Question: I'm writing some phantomjs code to scrape the site <URL>. First thing I have to do is to change the currency of the page. I've tried to do it with javascript or Jquery with no success.
I'm using the Developer console on the browser to test. According to the code I just have to click a li element, actually, on the console shows that the element has click event attached.

I've tried the following and nothing have worked. After clicking events nothing happens:
Jquery click event:
'''
$("li#menu_locale").click()
'''
Jquery trigger click event:
'''
$("li#menu_locale").trigger("click")
'''
Javascript creating event:
'''
var a = document.getElementById("menu_locale");
var e = document.createEvent('MouseEvents');
e.initMouseEvent('click', true, true, window, 0, 0, 0, 0, 0, false, false, false, false, 0, null);
a.dispatchEvent(e);
'''
I've tried also clicking parents elements but doesn't work. It's an external page so I can't change the code.
The idea of clicking the element is to this element be filled with currency options:
'''
<div class="dropdown-menu" id="js_toolbar_localization"></div>
'''
Any help will be appreciated.
Thanks.
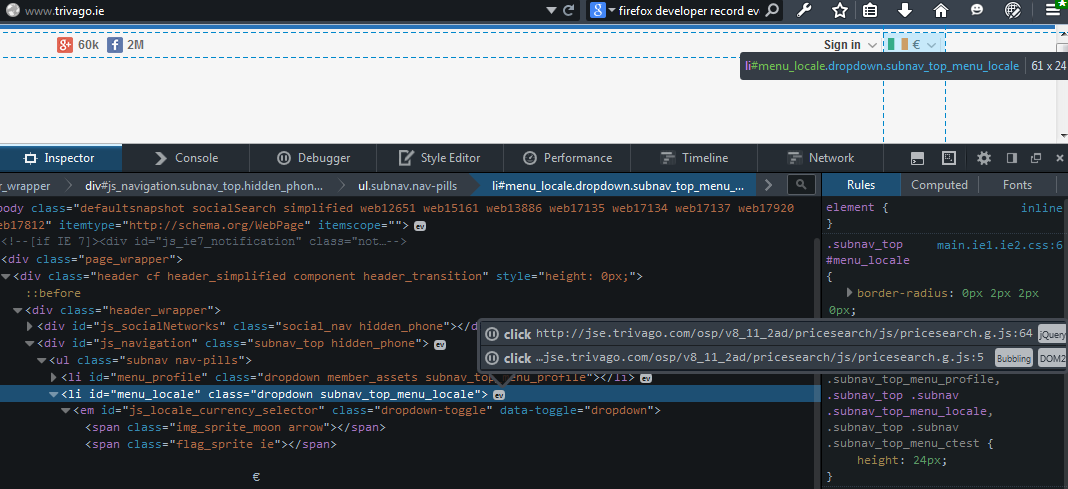
Answer: Just try
'''
$("li#menu_locale em").trigger("click");
'''
This will open the currency options